Question: Chrome is getting me crazy. Maybe I'm stupid but I don't understand why chrome shows the green stain under the title (top left). And I say Chrome because the stain does not appear neither in Firefox nor in Explorer (tried all combinations in three different computers). To make things worse, the stain sometimes disappear if I refresh the page.
Maybe there's an error in the page and chrome is unable to fix it while the others do?
I know this is not very important but it is very annoying and I'd like to know what's going on.
You can <URL>.

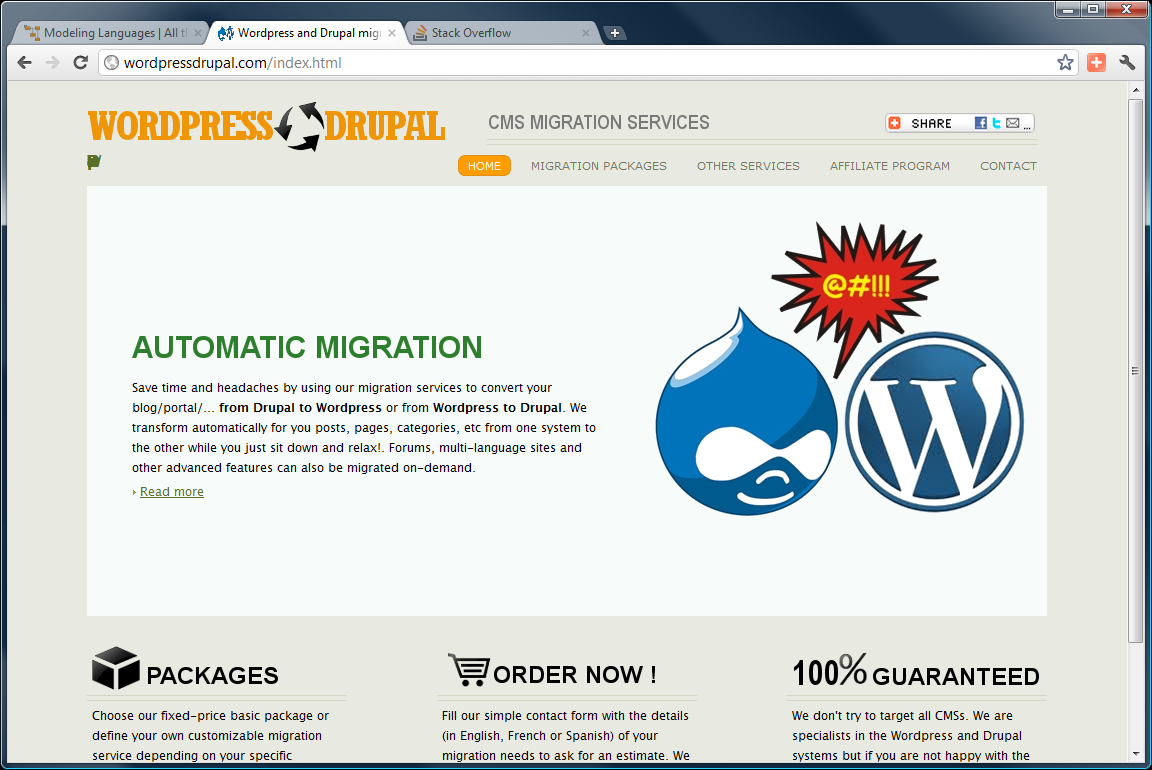
Answer: It is a link to <URL>
It is a text: wordpresstodrupal, which also appears on Safari.
Probably it is caused by a css trick that tries to hide it.